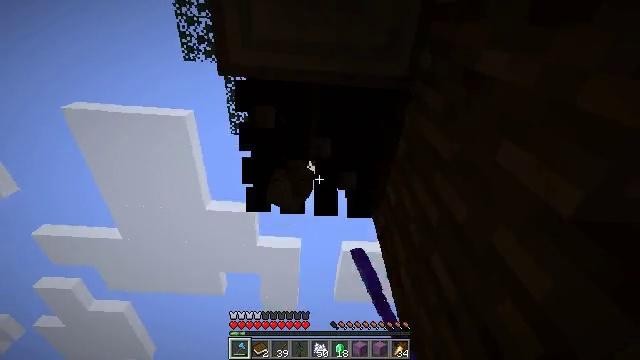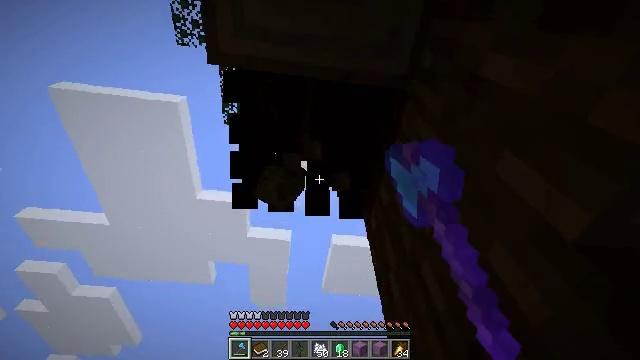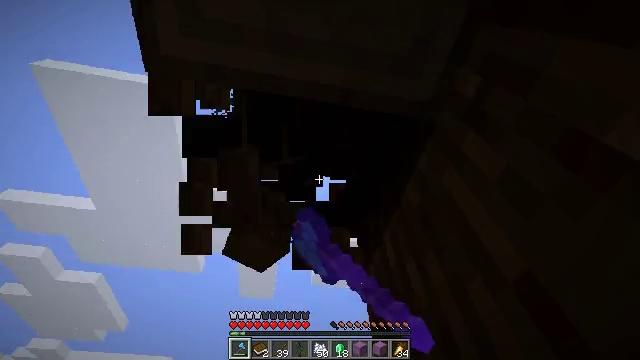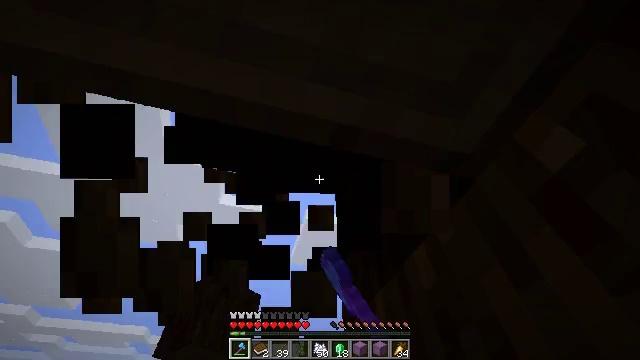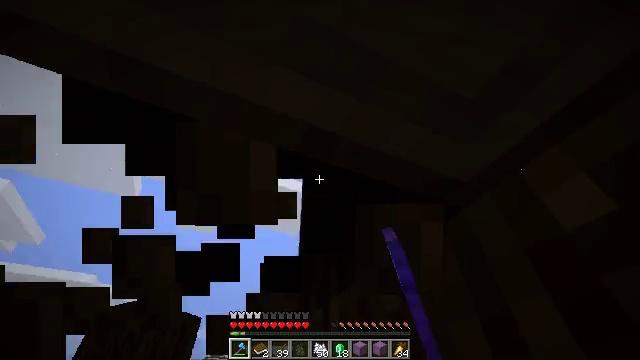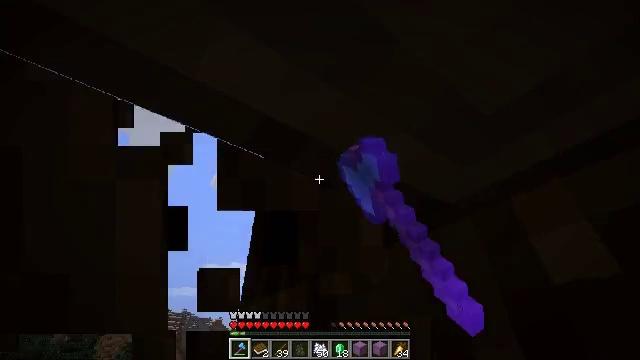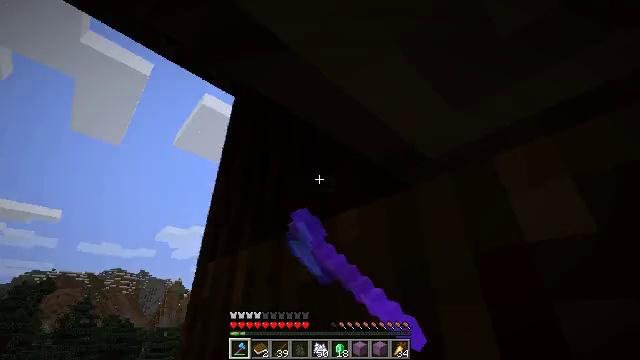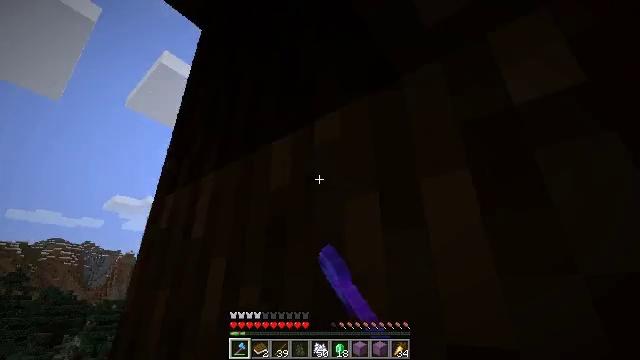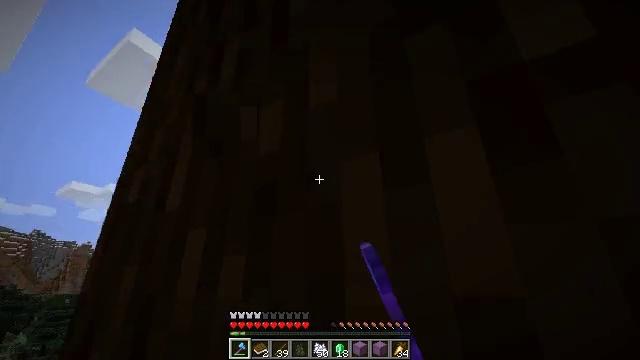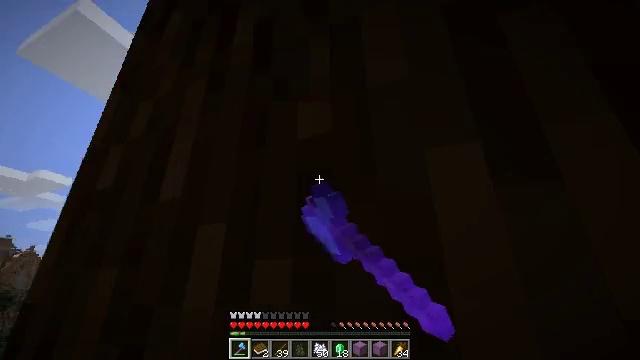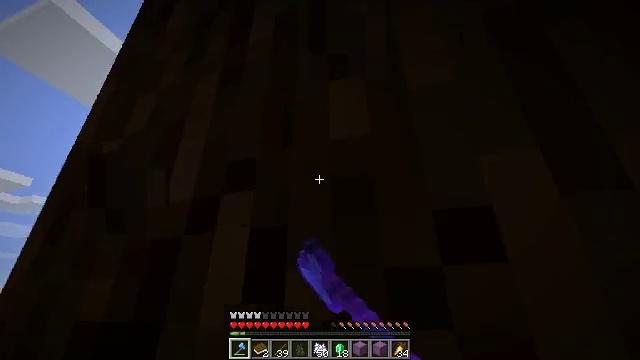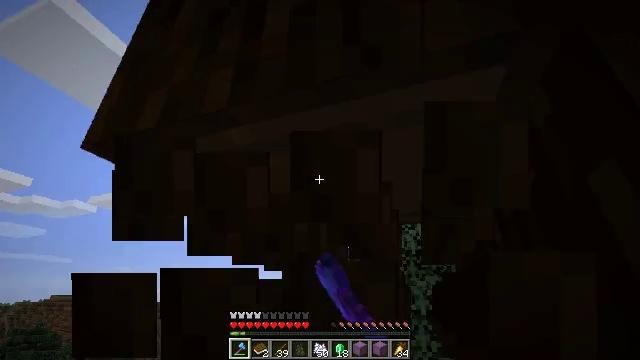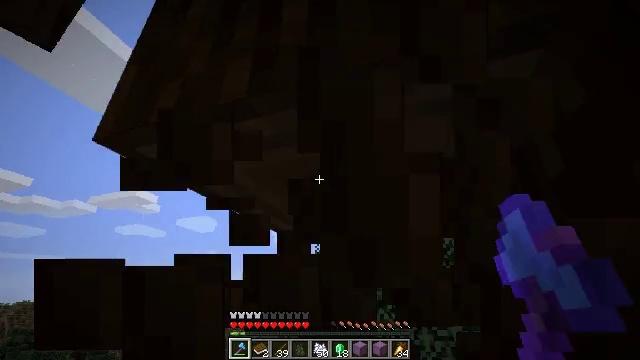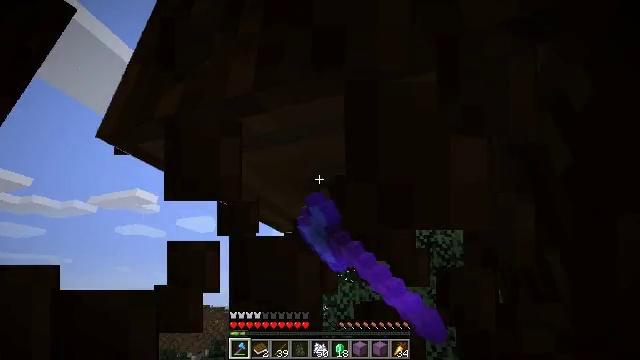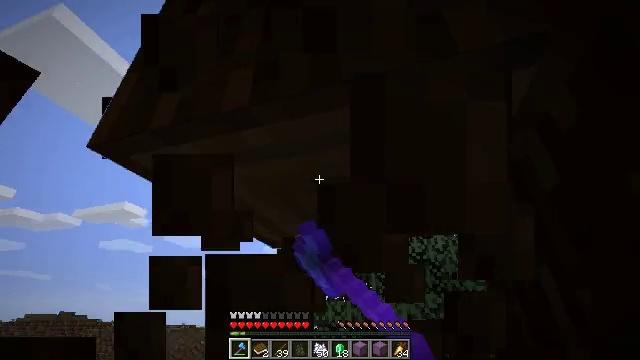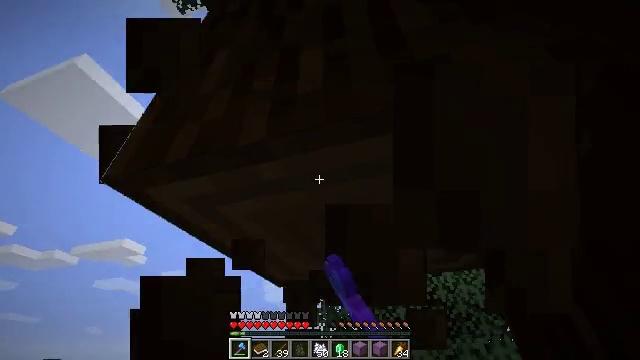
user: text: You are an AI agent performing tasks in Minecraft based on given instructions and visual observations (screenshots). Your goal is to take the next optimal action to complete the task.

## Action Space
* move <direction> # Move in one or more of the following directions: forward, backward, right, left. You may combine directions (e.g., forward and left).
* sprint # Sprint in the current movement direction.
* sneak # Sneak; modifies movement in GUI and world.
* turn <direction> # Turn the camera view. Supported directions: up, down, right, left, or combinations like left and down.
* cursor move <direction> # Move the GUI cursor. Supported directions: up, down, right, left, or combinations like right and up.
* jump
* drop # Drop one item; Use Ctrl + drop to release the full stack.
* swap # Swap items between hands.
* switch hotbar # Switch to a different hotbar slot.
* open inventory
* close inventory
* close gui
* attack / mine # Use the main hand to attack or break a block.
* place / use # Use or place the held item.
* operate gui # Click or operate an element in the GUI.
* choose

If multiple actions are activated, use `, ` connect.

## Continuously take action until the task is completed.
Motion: motion action
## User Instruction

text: Harvest the spruce log from a tree trunk.
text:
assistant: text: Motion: move forward, turn right and down, attack / mine, jump
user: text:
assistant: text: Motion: move forward, turn right and down, attack / mine, jump
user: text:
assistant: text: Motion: move forward, turn right and down, attack / mine, jump
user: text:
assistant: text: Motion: move forward, turn right and down, attack / mine, jump
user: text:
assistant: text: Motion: move forward, turn right and down, attack / mine
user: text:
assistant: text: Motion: move forward, turn right and down, attack / mine
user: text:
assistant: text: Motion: move forward, turn right and down, attack / mine
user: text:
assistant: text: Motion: move forward, turn right and down, attack / mine
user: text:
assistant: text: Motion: move forward, turn right, attack / mine
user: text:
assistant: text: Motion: move forward, turn right and up, attack / mine
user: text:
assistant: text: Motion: attack / mine
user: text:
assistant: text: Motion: attack / mine
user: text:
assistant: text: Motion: attack / mine
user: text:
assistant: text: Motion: turn right and up, attack / mine
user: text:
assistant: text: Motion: move forward, turn up, attack / mine
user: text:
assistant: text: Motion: move forward, turn left and up, attack / mine
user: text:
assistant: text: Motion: move forward, turn up, attack / mine
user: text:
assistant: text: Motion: move forward, turn right and up, attack / mine
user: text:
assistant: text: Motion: move forward, turn right and up, attack / mine
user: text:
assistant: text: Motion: turn right and up, attack / mine
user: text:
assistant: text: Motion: turn right, attack / mine
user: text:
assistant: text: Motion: turn right and up, attack / mine
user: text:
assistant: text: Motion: turn right, attack / mine
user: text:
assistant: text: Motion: attack / mine
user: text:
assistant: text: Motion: attack / mine
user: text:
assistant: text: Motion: attack / mine
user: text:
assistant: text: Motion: move forward, attack / mine
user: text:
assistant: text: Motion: move forward, attack / mine, jump
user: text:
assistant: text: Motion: move forward, attack / mine, jump
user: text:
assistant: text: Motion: move forward, turn right and down, attack / mine, jump